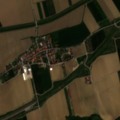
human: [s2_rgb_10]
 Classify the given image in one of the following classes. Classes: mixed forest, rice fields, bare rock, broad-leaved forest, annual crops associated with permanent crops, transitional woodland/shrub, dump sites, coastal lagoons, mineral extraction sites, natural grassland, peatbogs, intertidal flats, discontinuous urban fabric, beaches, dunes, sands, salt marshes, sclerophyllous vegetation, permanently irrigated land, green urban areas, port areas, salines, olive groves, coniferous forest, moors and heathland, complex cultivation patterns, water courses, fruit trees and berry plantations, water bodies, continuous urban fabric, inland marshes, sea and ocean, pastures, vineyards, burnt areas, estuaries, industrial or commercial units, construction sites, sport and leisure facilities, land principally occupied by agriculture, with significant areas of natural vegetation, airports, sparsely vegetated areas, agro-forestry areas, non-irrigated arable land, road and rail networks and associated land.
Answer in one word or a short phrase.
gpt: discontinuous urban fabric, road and rail networks and associated land, non-irrigated arable land, broad-leaved forest, mixed forest